Field crop: maize
Growth stage: 2
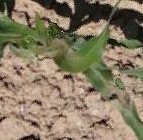
Species: maize